Question: I was having problems passing some variables in a powershell script/runbook/webhook via a post http call so I thought I would find a much simpler script and try, but its still the same so I'm obviously doing something wrong. Here is the powershell script/runbook which I'm calling via a webook:
'''
Param
(
[Parameter (Mandatory= $true)]
[String] $Name
)
## Hello
write "Hello $Name"
'''
This is my basic test flow
<URL>
I just cant seem to wrap my head around the formatting that is required and I've tried to many variations that I'm starting to get lost. Here are a few other screenshots that might be useful:
<URL>

<URL>
Since the script has " [Parameter (Mandatory= $true)] [String] $Name" it prompts you to enter a:
during the creation of the Webhook, I tried removing this as well but then it just says "Hello" and still ignores any value I put in my PA flow.
I must be doing something so stupid but if I can get this simple example working I can implement the same formatting over to my more complicated (well complicated for me) project and continue working away.
Thanks for any help or advice.
Tried to pass some parameters over to a powershell script/runbook via a webhook but it doesnt seem to work.
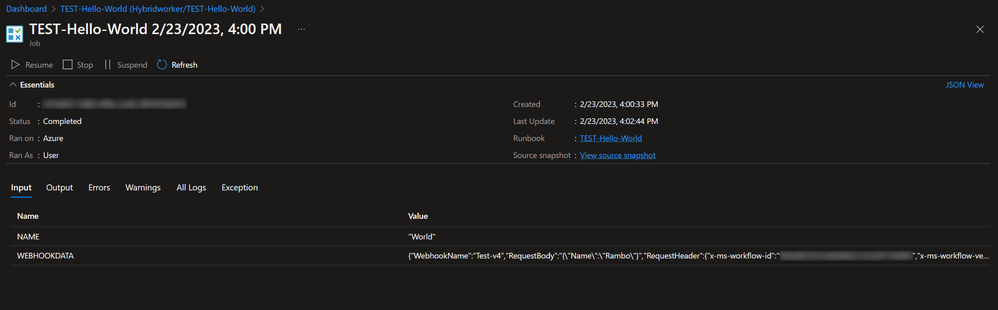
Answer: Since the input to the runbook is coming through request body you need to do below changes in your script to get the desired output.
'''
param (
[Parameter (Mandatory = $false)]
[object] $WebHookData
)
write Hello $WebHookData.RequestBody
'''

Below is the sample request that I'm sending through my logic apps.
'''
"Rambo"
'''

Results:
In Runbook:

In LogicApp: